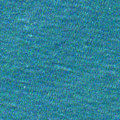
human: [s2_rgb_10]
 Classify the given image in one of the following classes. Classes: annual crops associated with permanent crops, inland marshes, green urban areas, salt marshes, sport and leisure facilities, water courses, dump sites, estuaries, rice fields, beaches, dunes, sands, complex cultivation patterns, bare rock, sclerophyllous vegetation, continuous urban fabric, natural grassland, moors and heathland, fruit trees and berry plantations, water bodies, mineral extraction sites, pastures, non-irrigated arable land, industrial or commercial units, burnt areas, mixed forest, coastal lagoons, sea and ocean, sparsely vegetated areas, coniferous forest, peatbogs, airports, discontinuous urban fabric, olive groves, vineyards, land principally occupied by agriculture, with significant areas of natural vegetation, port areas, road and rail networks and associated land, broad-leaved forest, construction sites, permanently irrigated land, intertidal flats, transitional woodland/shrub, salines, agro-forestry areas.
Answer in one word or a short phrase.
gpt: sea and ocean